Question: I have old database which use date data in this format:

How should look a query which use a date year as a condition. I have wrote this one but I know that is incorrect. Exist some way to convert this date to this numbers in db?
'''
$year = 2010 + $j;
$query = mysql_query ("SELECT *
FROM 'swt_news'
WHERE ('date' >= '".$year."-00-00' AND 'date' <= '".$year."-12-31')
ORDER BY date DESC");
'''
Unfortunatelly I can't change this how date looks in db :/
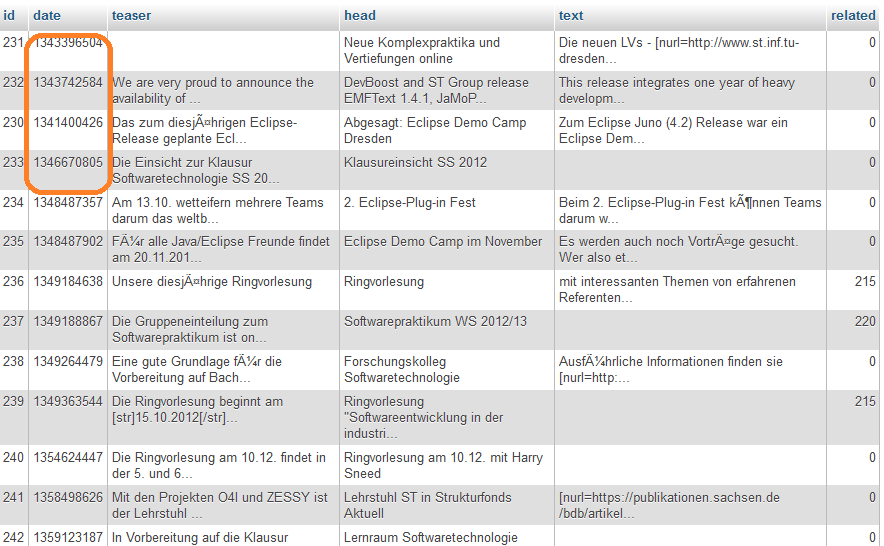
Answer: First convert the unix time to a date. Then extract the year in the 'where' clause
'''
SELECT *,
FROM_UNIXTIME(date) AS dt
FROM swt_news
WHERE year(FROM_UNIXTIME(date)) = $year
ORDER BY date DESC
'''